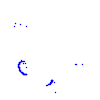
Particle: kaon